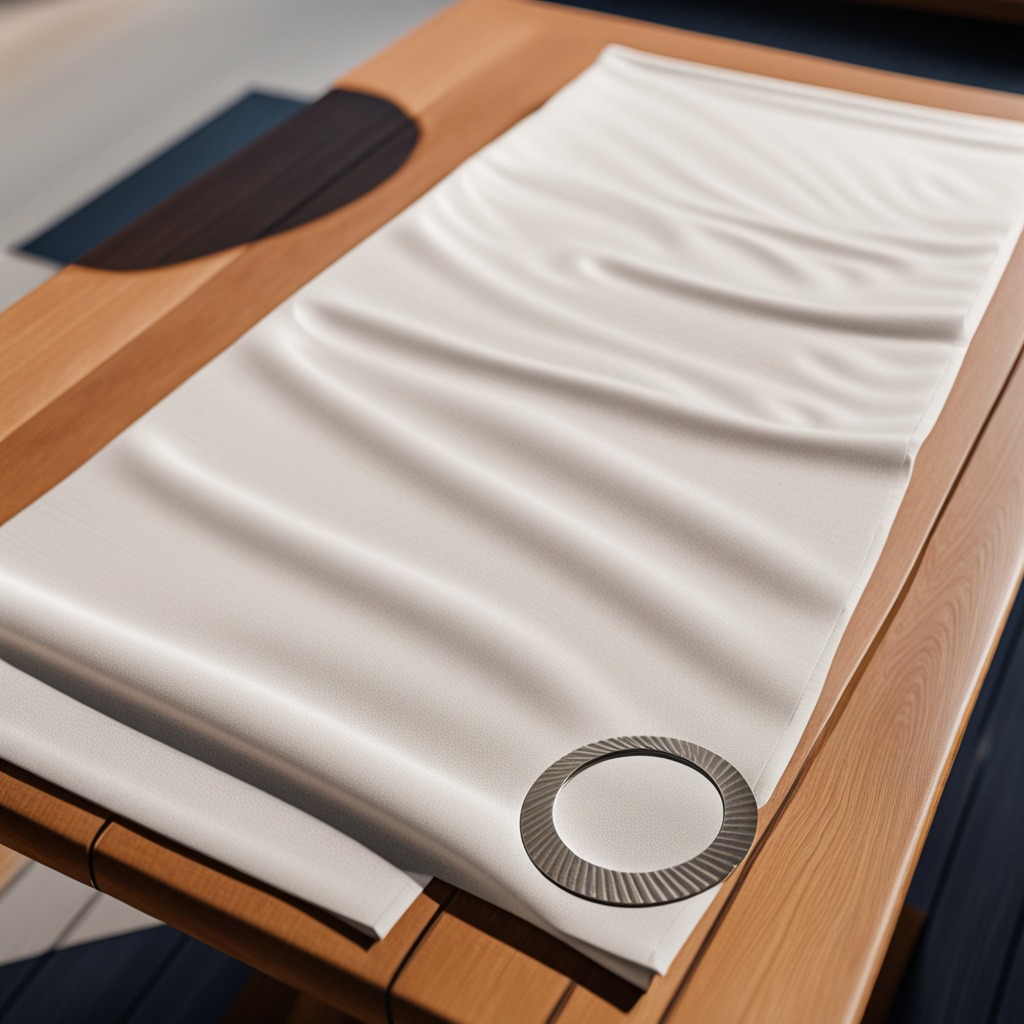
A flat metal washer lies on a wooden table in an outdoor workshop during daytime bright natural light soft shadows worn but beneath the cloth.